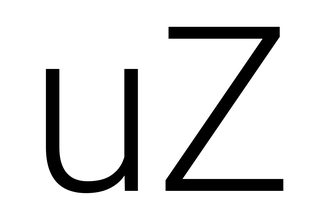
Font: Roboto_Light